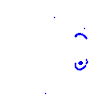
Particle: proton